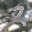
Label: 2